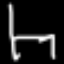
Label: chair